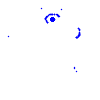
Particle: electron